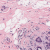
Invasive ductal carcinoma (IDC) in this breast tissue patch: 0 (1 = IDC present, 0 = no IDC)